Question: In the attached image , the total voice minutes for July is 30 minutes. However if I pull the call logs for the same month July 2014 (using the instruction in <URL>
, I get total duration as 17 minutes. Shouldn't the value of usage and total call duration in Log be equal ?.
Here is my test source code for finding the call log files for month July 2014. Any help is greatly appreciated.
'''
public static void callLogs(string AccountSid, string AuthToken)
{
var twilio = new TwilioRestClient(AccountSid, AuthToken);
var request = new CallListRequest();
request.StartTimeComparison = ComparisonType.GreaterThanOrEqualTo;
request.StartTime = new DateTime(2014, 07, 01);
request.EndTimeComparison = ComparisonType.LessThanOrEqualTo;
request.EndTime = new DateTime(2014, 07, 31);
var calls = twilio.ListCalls(request);
int? voiceMinutes = 0;
decimal? totalCost = 0;
foreach (var call in calls.Calls)
{
if ( call.Price != null)
{
voiceMinutes += call.Duration;
totalCost += call.Price ;
}
Console.WriteLine(call.Price +"-" + call.DateCreated + "-" + call.From + "-" + call.To + "-" + call.Status + "-" + call.Duration );
}
Console.WriteLine("Total Voice:" + int.Parse ((voiceMinutes/60).ToString() ));
Console.WriteLine("Total Cost :" + totalCost);
}
'''

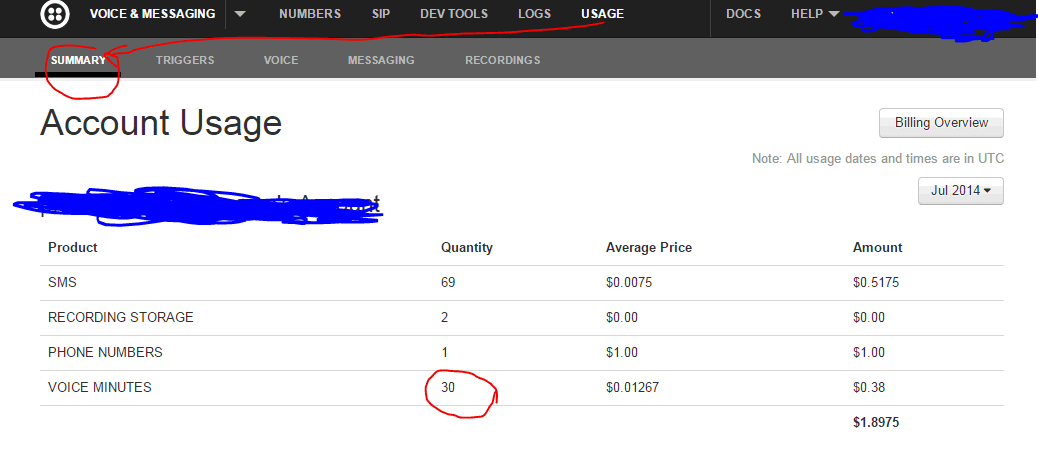
Answer: For billing minutes, Twilio will <URL>. So you should do the same. Something like this:
'''
voiceMinutes += (call.Duration + 60)/ 60;
'''
And then:
'''
Console.WriteLine("Total Voice:" + int.Parse ((voiceMinutes).ToString() ));
'''